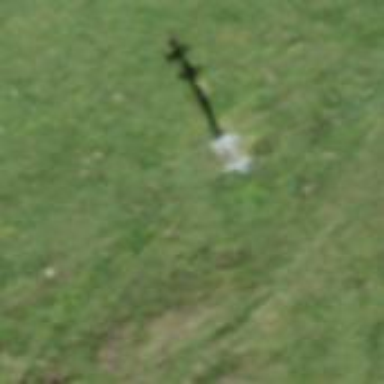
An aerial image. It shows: Pylon for aerialway.